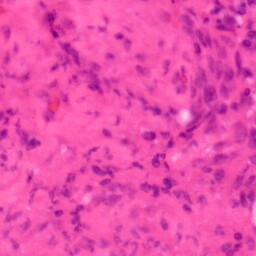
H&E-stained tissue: Colon